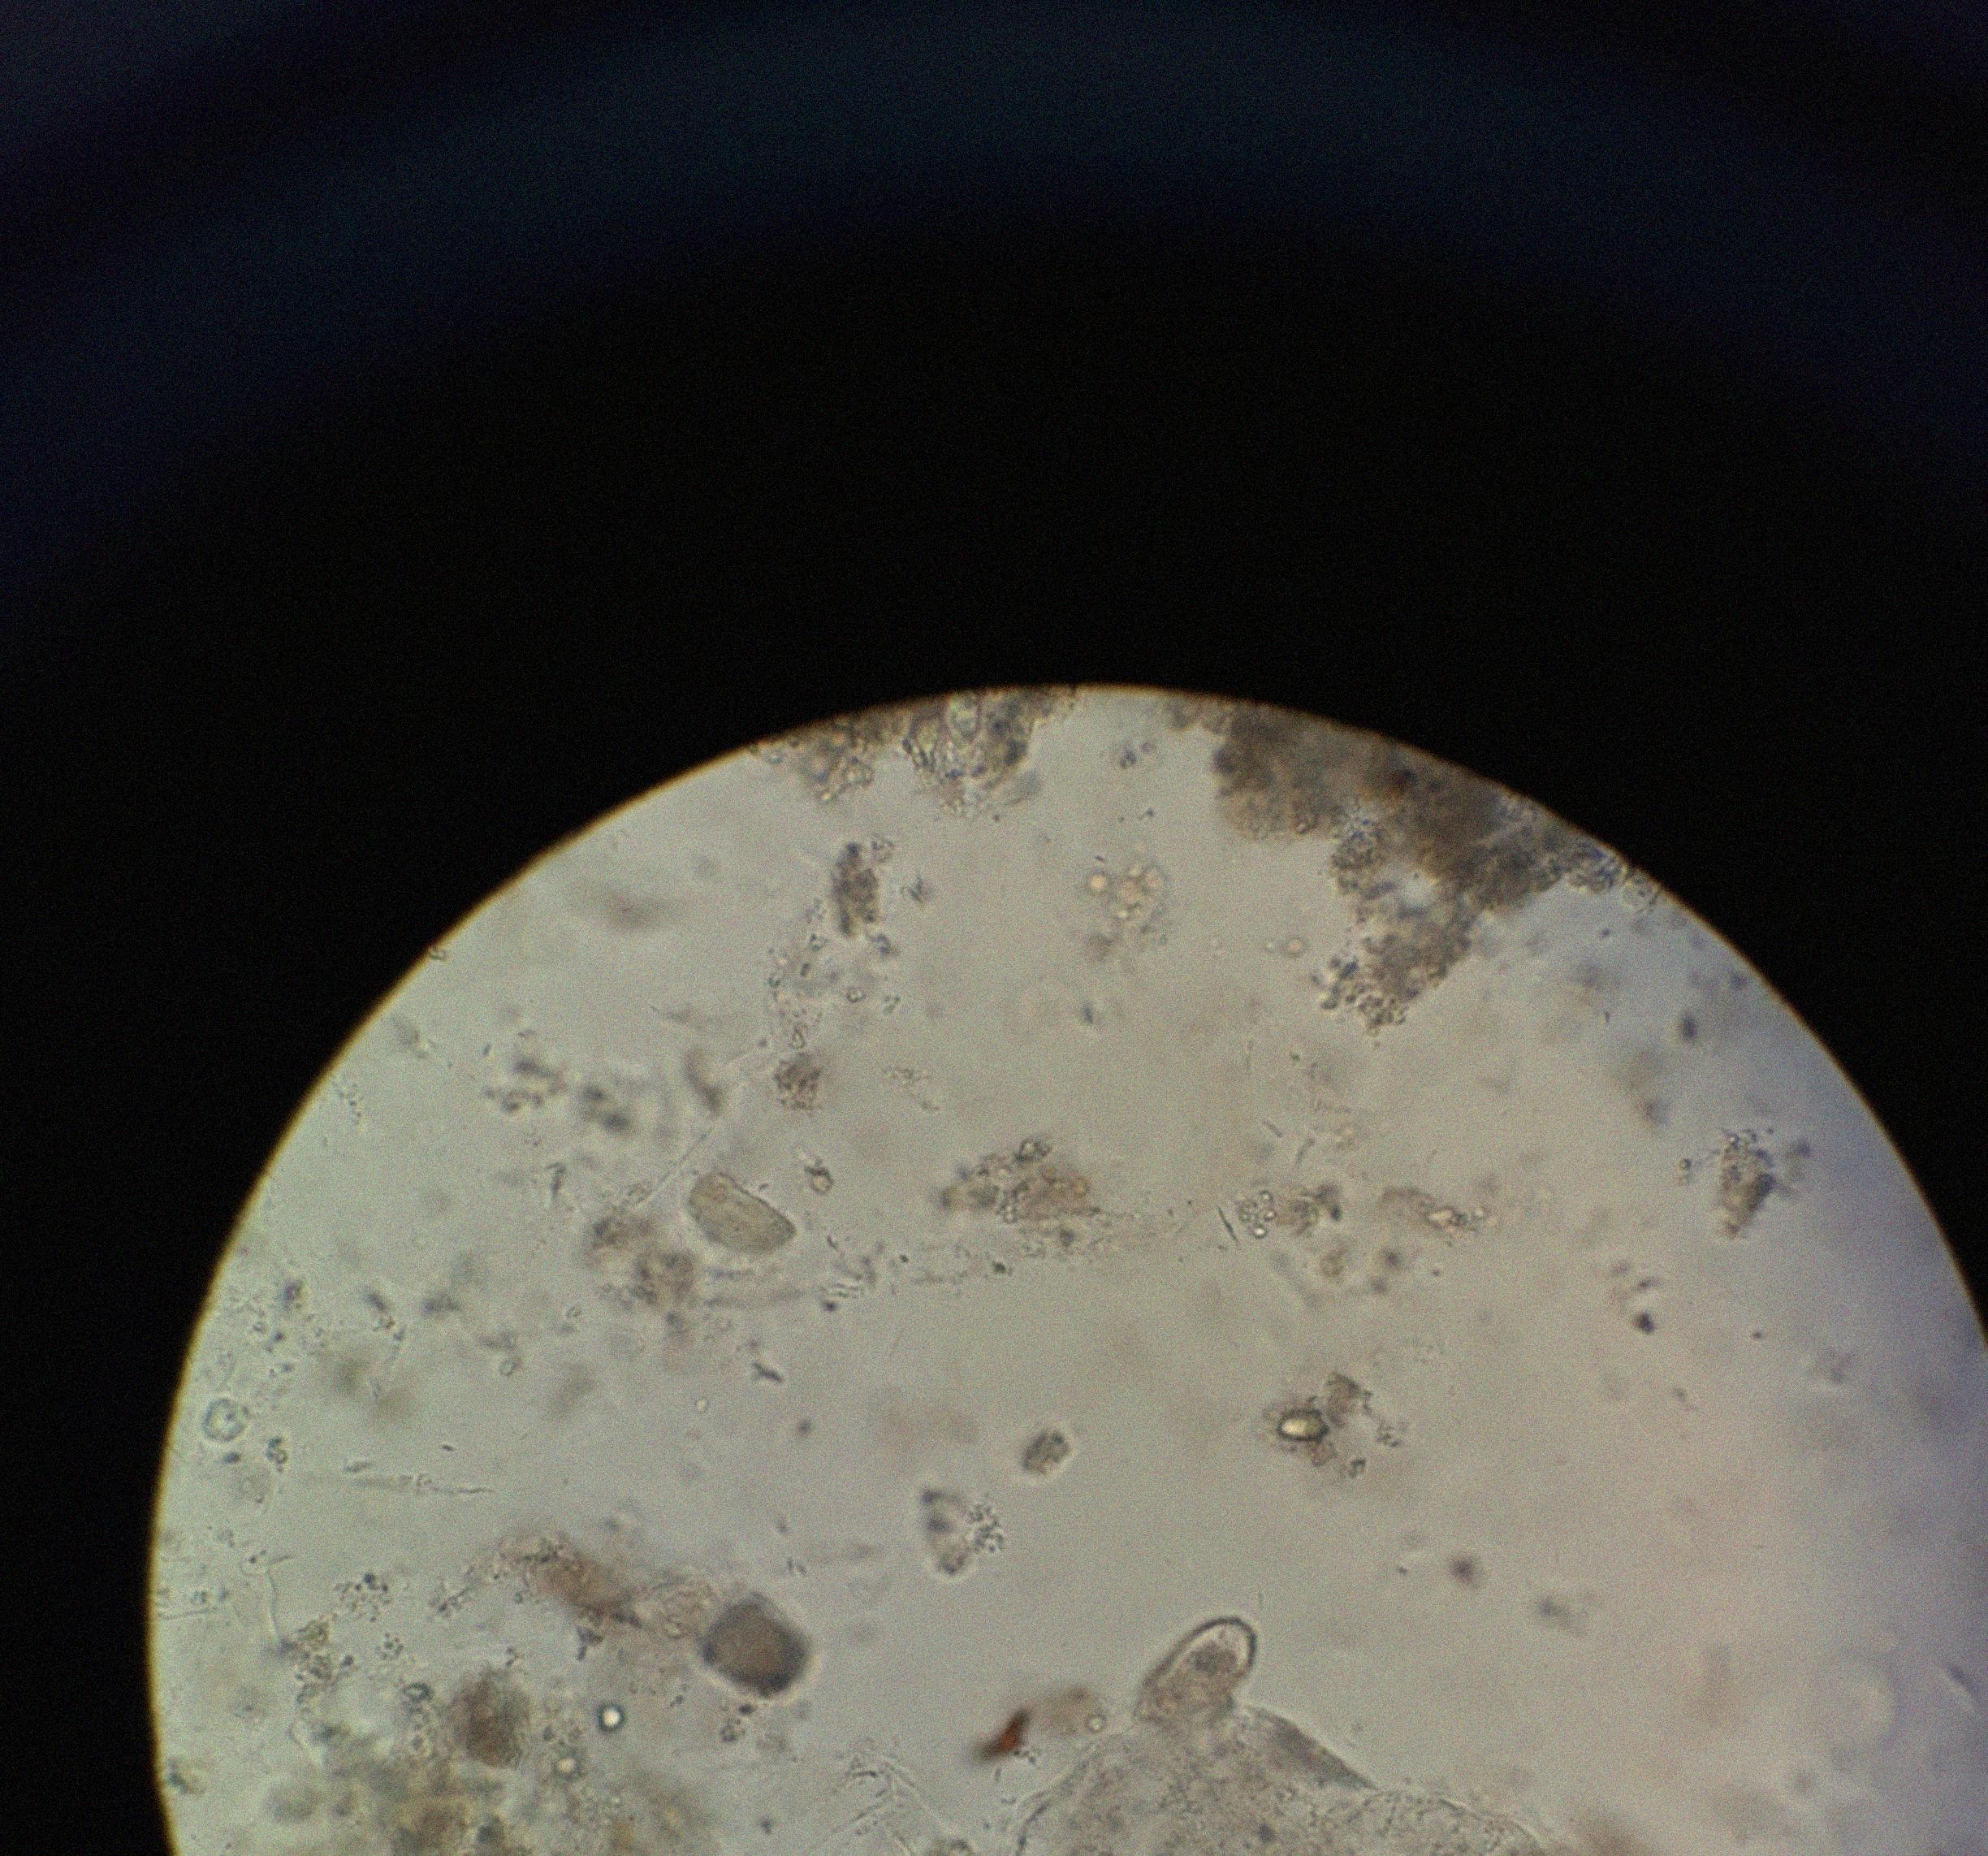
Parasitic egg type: Capillaria philippinensis